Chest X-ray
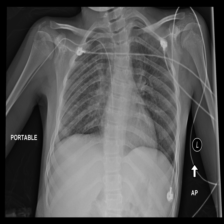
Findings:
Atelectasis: negative
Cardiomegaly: negative
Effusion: negative
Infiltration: negative
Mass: negative
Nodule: negative
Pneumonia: negative
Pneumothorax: negative
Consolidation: negative
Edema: negative
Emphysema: negative
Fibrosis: negative
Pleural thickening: negative
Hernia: negative